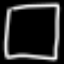
Label: square